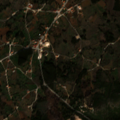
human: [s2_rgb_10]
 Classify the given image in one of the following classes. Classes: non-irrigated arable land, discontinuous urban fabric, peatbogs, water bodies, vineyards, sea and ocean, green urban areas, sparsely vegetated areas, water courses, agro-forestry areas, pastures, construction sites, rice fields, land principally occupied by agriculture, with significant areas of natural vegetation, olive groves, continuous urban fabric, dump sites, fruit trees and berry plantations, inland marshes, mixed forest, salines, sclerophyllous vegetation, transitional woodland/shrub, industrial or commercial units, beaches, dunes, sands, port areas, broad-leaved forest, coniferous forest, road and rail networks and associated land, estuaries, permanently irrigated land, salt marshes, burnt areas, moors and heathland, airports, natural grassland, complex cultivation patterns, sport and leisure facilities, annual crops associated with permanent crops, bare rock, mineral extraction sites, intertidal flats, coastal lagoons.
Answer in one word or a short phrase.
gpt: olive groves, complex cultivation patterns, land principally occupied by agriculture, with significant areas of natural vegetation, mixed forest, sclerophyllous vegetation